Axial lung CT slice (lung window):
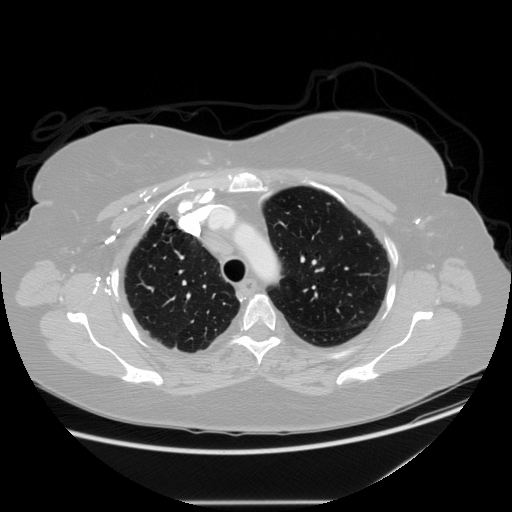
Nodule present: no